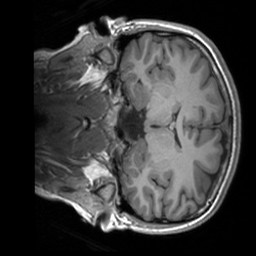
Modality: T1w
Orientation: coronal
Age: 19
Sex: female
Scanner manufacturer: siemens
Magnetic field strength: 3 T
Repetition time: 1.9 s
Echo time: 0.00226 s